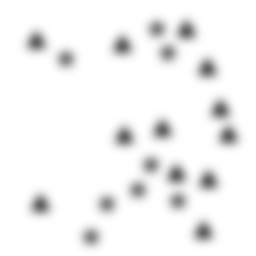
Squares: 0
Triangles: 12
Stars: 8
Total shapes: 20